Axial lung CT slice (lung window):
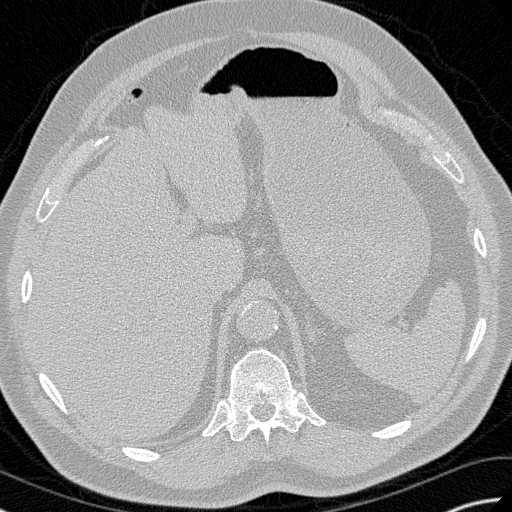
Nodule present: no